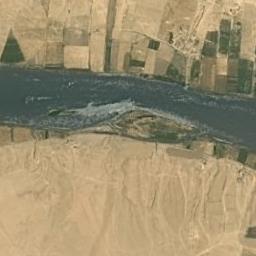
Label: river